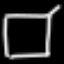
Label: square